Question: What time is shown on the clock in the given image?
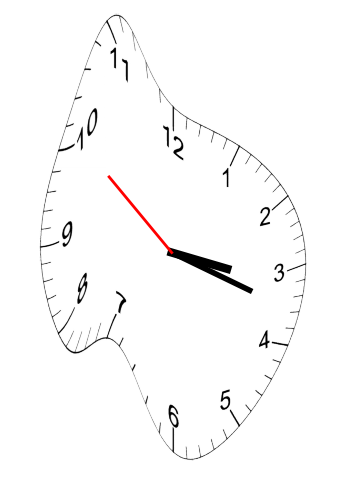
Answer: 03:17:51